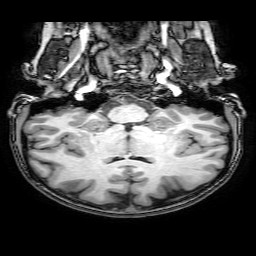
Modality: T1w
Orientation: sagittal
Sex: female
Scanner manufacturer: philips
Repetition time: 0.008105 s
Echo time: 0.00371 s